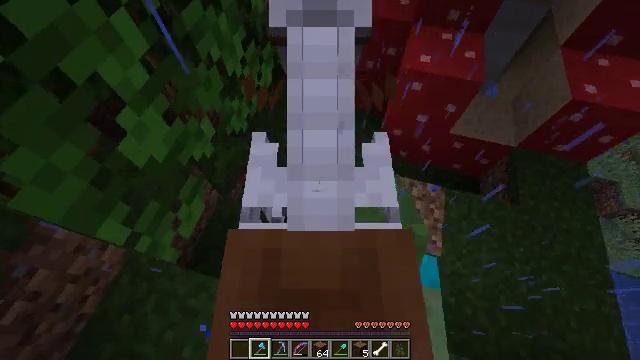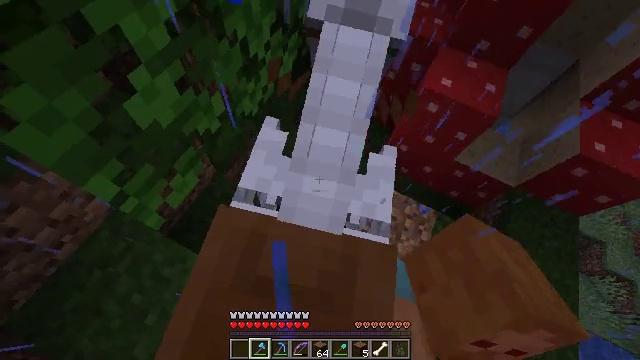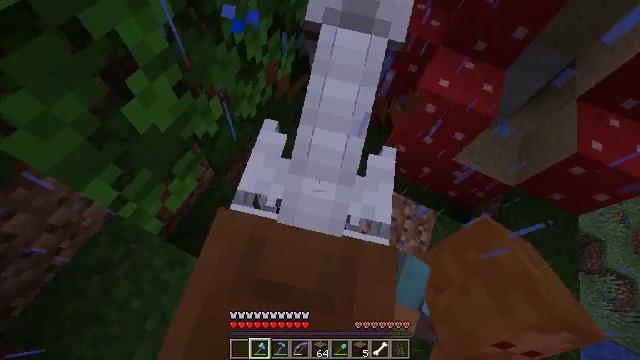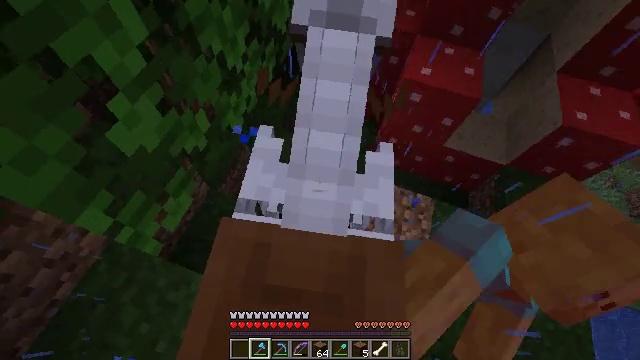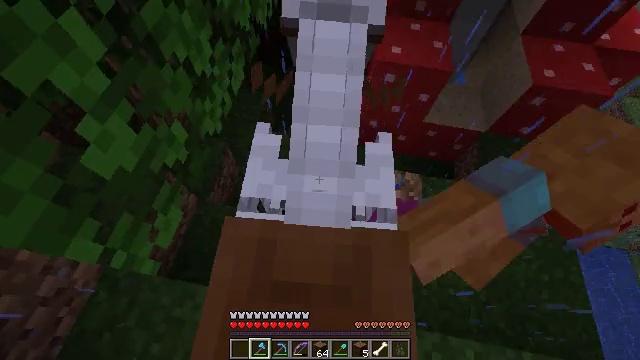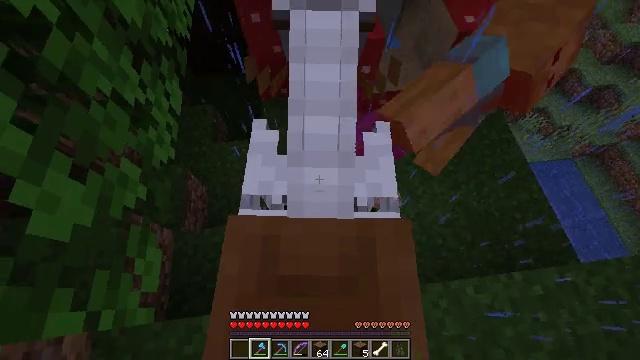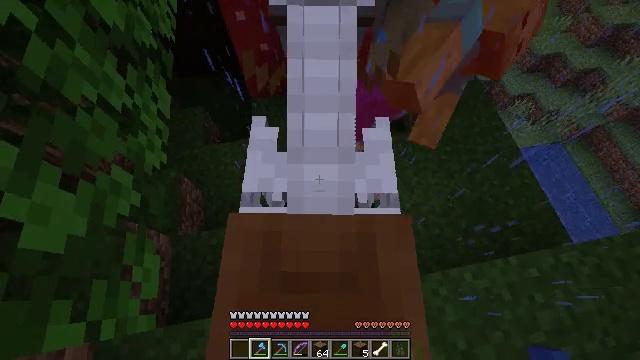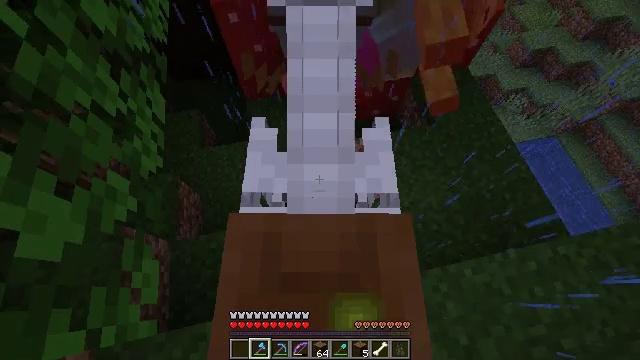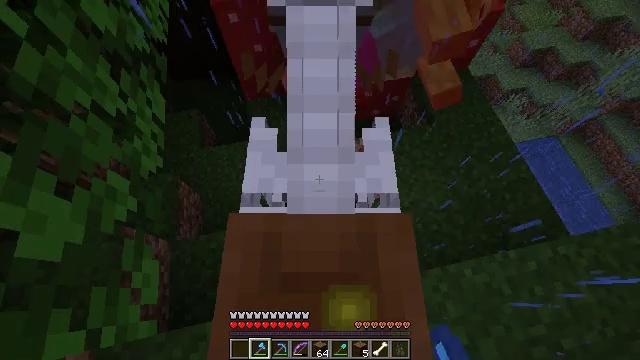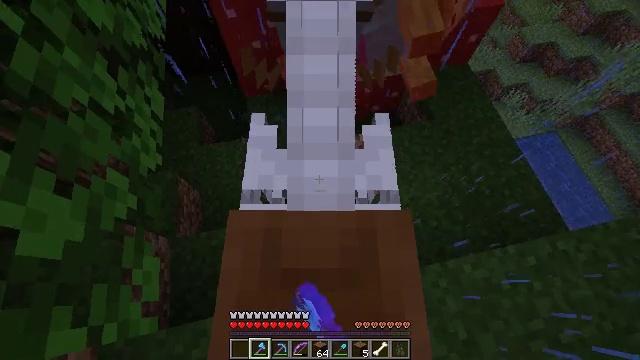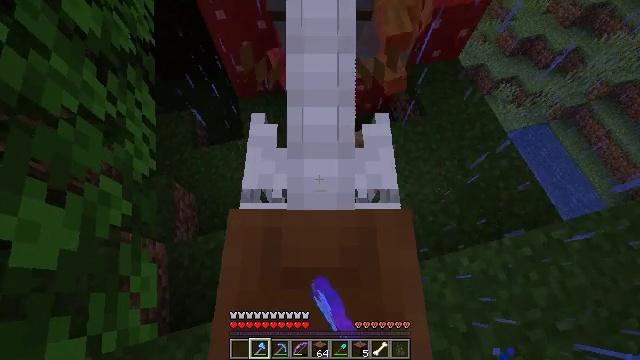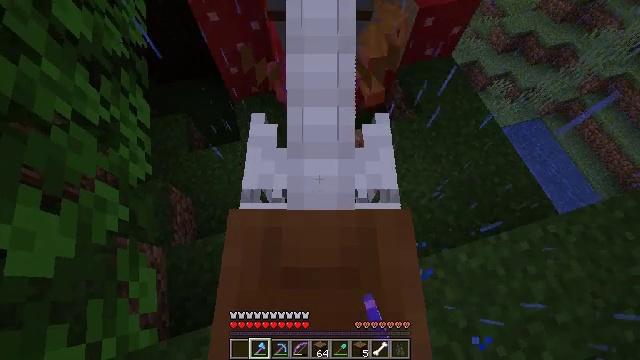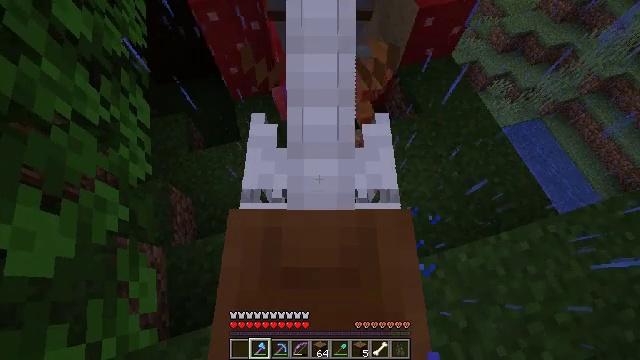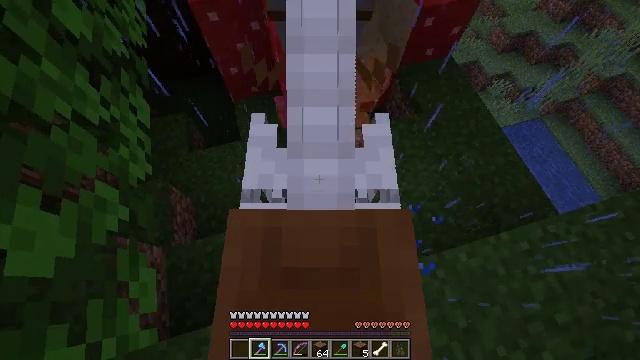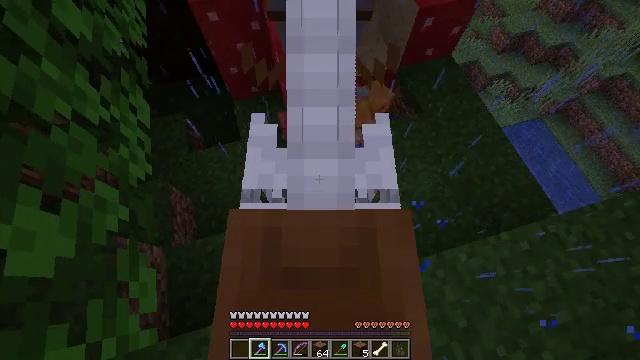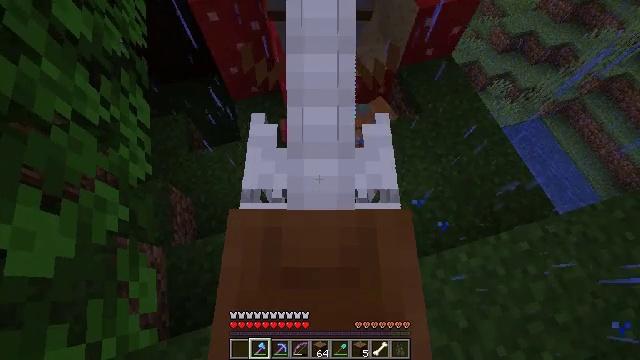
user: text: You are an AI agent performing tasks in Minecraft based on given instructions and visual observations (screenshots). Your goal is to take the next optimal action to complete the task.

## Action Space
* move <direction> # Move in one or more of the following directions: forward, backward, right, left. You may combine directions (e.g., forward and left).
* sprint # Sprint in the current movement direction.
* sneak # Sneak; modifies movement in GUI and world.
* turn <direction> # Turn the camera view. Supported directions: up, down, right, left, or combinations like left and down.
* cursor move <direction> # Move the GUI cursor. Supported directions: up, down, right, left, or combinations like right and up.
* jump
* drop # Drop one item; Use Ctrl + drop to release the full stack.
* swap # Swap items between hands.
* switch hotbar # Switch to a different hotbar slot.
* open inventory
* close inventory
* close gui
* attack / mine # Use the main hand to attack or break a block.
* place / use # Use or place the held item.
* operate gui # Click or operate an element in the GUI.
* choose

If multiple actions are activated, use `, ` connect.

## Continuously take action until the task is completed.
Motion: motion action
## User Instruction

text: Collect parts of the brown mushroom block.
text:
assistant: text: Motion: turn right
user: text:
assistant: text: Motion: no_op
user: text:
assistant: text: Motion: turn right
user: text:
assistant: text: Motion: turn right and down
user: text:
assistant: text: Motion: turn right and down
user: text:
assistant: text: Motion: turn right
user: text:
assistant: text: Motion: attack / mine
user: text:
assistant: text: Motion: attack / mine
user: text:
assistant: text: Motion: turn right, attack / mine
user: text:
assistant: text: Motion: turn right, attack / mine
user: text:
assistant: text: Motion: no_op
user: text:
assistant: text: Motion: no_op
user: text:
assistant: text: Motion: no_op
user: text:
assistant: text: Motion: no_op
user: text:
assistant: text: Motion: open inventory
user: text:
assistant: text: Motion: turn up, open inventory
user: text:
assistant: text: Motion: turn up, open inventory
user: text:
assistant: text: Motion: turn up
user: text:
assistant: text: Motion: turn right and up
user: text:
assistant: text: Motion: cursor move right and up
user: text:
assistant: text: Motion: cursor move down
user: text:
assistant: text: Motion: no_op
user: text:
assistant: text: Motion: no_op
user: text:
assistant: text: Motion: no_op
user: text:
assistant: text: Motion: no_op
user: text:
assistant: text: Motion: no_op
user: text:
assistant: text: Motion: no_op
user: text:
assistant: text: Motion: no_op
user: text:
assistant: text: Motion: cursor move left and down
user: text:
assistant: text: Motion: cursor move left and down